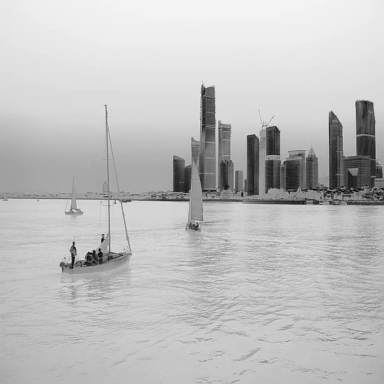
There are five objects shown in the infrared image, including four sailboats, and a container_ship.